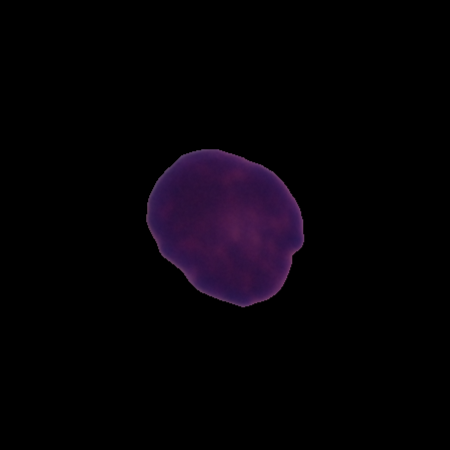
Label: healthy